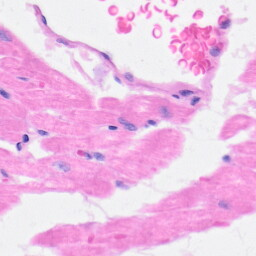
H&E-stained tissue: Heart